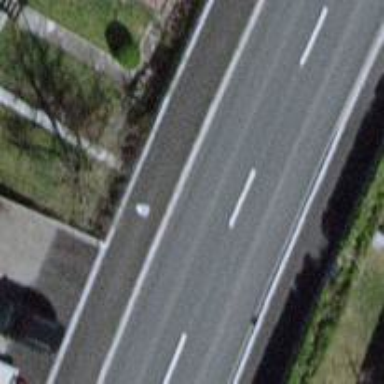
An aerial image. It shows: Secondary road with asphalt surface.